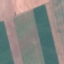
Land use / land cover class: AnnualCrop